Field crop: maize
Growth stage: 2
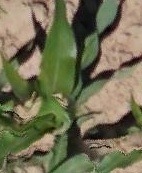
Species: maize